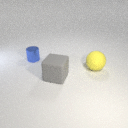
large yellow rubber sphere in front of small blue metal cylinder